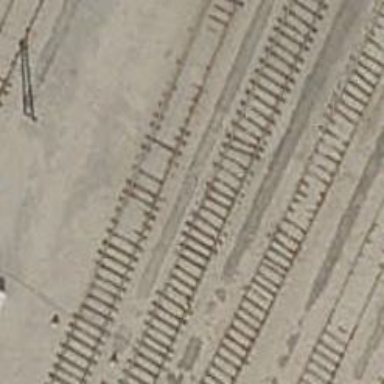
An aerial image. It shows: Rail yard with electrified contact lines for the trains.